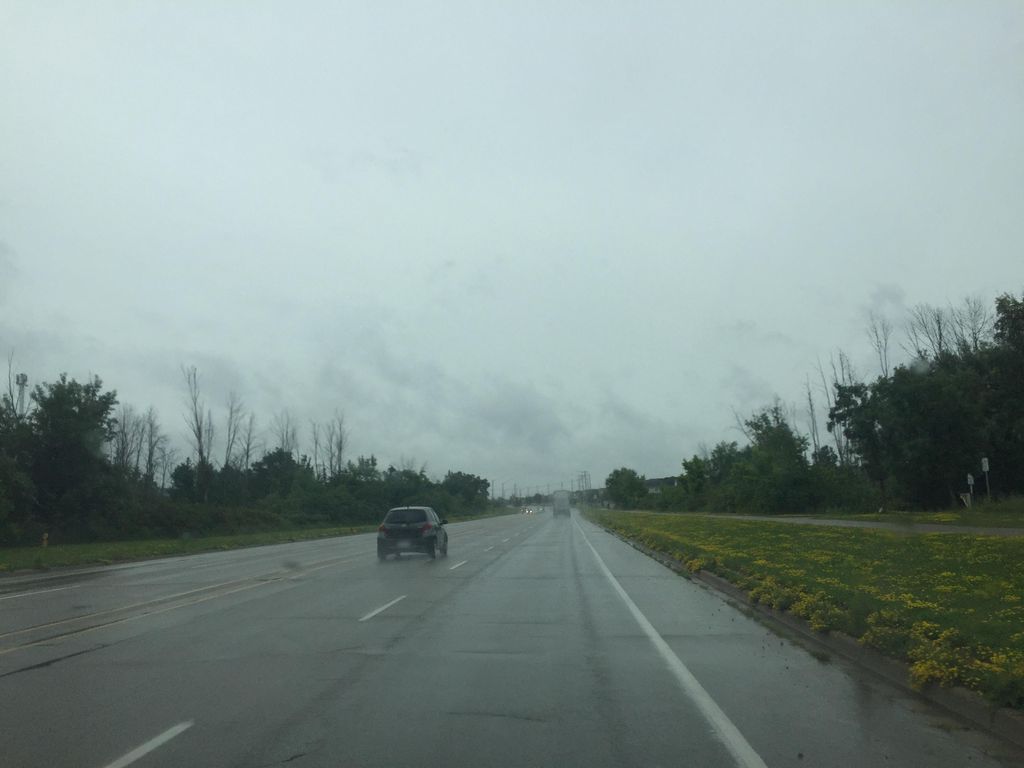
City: kitchener-waterloo